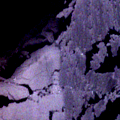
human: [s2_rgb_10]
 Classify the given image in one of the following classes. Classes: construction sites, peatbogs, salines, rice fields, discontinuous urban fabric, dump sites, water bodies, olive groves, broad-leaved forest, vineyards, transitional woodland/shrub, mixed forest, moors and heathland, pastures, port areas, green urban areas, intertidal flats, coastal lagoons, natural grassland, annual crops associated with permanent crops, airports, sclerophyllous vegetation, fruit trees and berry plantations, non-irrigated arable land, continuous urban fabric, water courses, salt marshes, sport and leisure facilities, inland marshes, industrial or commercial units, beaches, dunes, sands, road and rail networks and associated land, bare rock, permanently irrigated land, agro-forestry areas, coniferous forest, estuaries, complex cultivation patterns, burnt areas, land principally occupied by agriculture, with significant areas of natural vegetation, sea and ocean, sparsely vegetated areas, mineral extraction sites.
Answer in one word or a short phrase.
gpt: land principally occupied by agriculture, with significant areas of natural vegetation, mixed forest